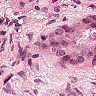
Metastatic tissue present: yes